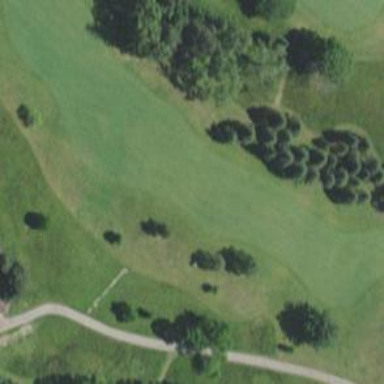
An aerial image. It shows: Golf fairway surrounded by grass.